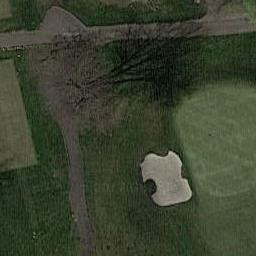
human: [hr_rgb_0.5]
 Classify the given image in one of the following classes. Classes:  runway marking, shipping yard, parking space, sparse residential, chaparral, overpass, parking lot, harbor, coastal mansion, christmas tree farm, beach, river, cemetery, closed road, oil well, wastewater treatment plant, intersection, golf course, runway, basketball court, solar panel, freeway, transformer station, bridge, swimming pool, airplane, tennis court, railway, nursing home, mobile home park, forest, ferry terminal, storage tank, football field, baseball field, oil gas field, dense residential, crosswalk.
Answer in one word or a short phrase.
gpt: golf course